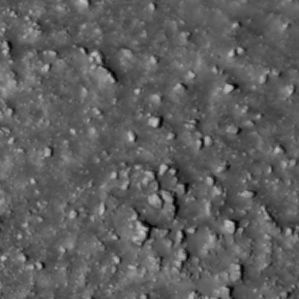
Label: non_frost